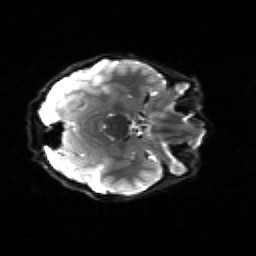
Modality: sbref
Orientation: axial
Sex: male
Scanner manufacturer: siemens
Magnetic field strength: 3 T
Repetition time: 5 s
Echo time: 0.071 s